Interaction volume radius: 10 \u00c5
Interaction volume height: 20 \u00c5
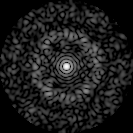
Disorder parameter: 0.8026